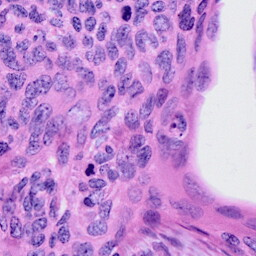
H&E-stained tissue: Cervix